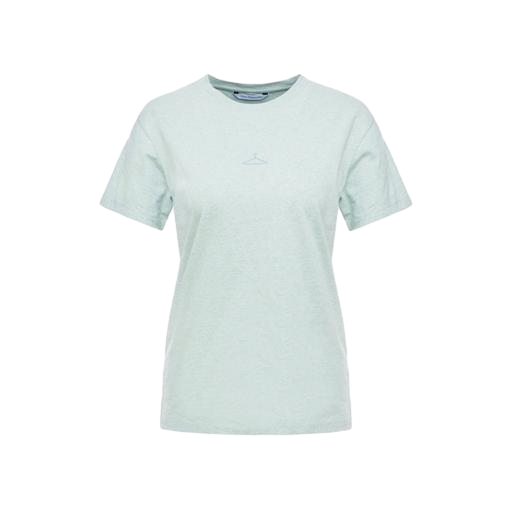
light green tee, mid t-shirt, ss t-shirt, white background